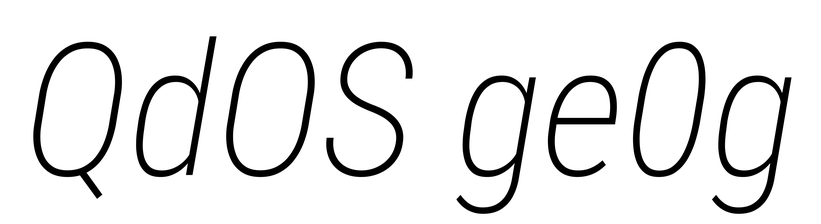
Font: Roboto-Italic_Condensed_ExtraLight_Italic